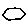
Label: hexagon